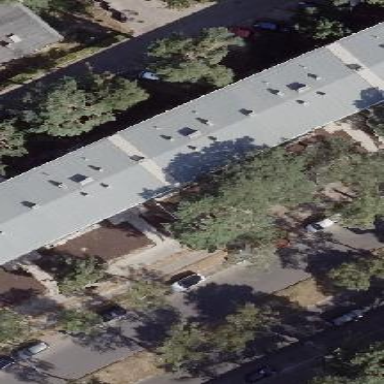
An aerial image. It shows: Apartment building with flat roof.